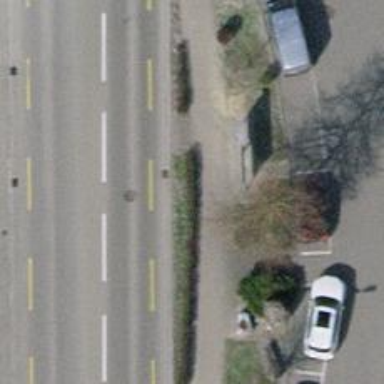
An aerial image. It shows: Hedge barrier.